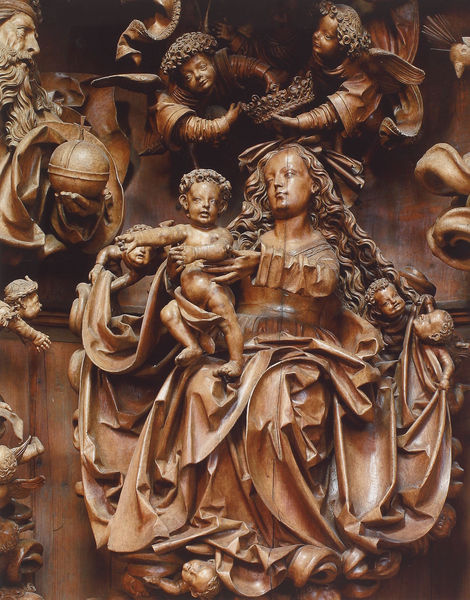
Titel: Marienaltar der Wallfahrts- und Pfarrkirche St. Maria am grünen Anger in Mauer bei Melk
Standort: Melk, Wallfahrts- und Pfarrkirche St. Maria am grünen Anger (EU - AUT)
Schlagwörter: gott, finger, holz, bart, falten, hände, gewand, haare, mantel, kind, gotik, krone, locken, engel, skulptur, apfel, holzschnitt, kreuz, altar, schnitzerei, jesus, krönung, putten, maria, madonna, globus, welt, insignien, körnung, gottesmutter, jesuskind, marienkrönung, schnitzaltar, maria mit kind, reichsapfel, heerscharen, marienaltar, gewnd, sphaira, marienfigur